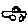
Label: car